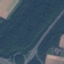
Label: Highway